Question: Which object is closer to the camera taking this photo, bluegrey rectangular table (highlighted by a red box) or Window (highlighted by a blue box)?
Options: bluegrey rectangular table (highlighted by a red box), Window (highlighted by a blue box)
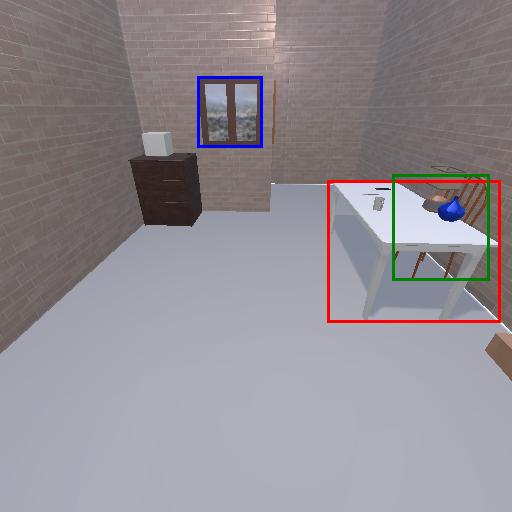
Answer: bluegrey rectangular table (highlighted by a red box)